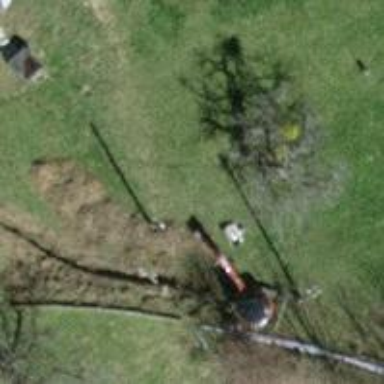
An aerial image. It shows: Power pole.